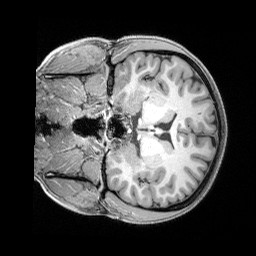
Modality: T1w
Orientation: coronal
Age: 26
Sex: female
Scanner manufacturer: siemens
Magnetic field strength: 3 T
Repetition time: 2.4 s
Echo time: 0.00215 s